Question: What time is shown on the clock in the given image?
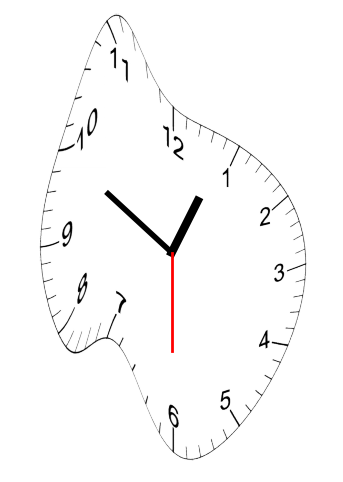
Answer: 12:49:30